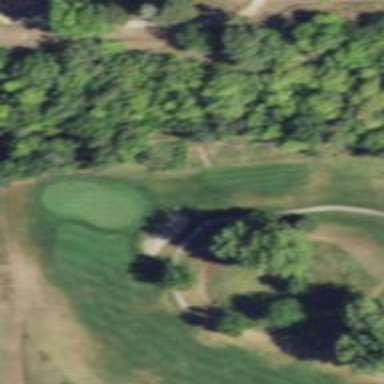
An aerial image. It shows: Golf tee.